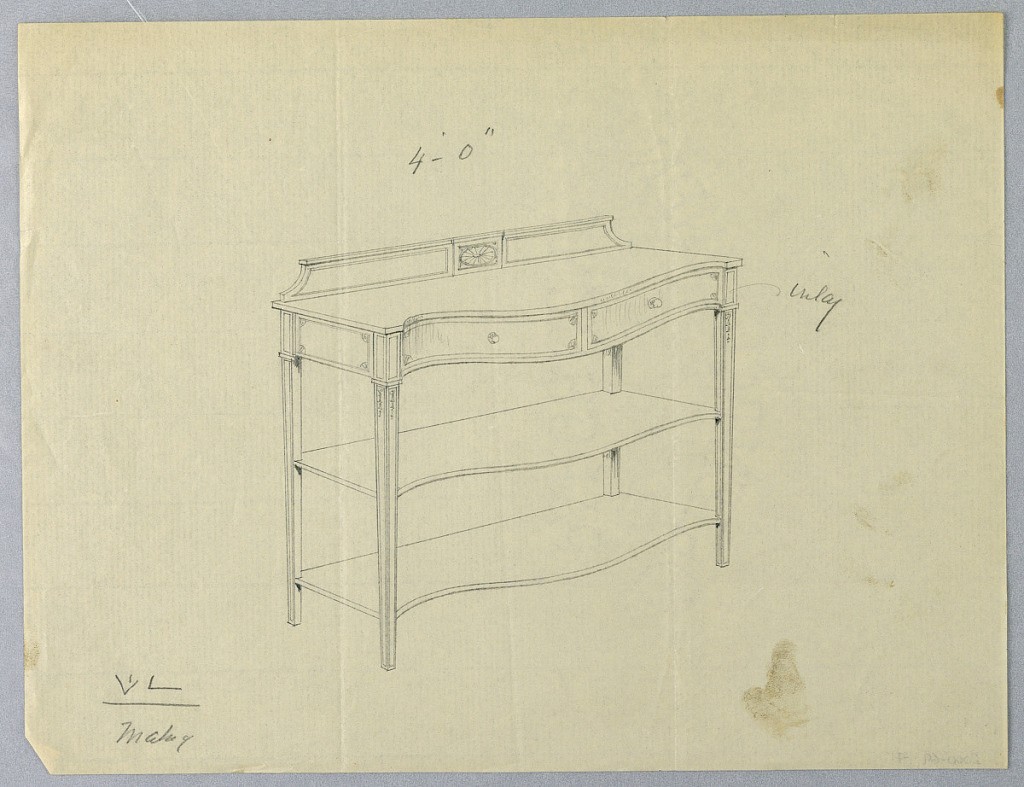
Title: Design for Oblong Serving Table with Two Shelves
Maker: A.N. Davenport Co.
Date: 1900–05
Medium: Graphite on thin cream paper
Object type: Drawing
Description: Oblong body with serpentine front having two drawers and raised on 4 straight tapering legs; 2 conforming shelves attach below; backsplash decorated with patera medallion at center.